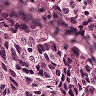
Metastatic tissue present: yes